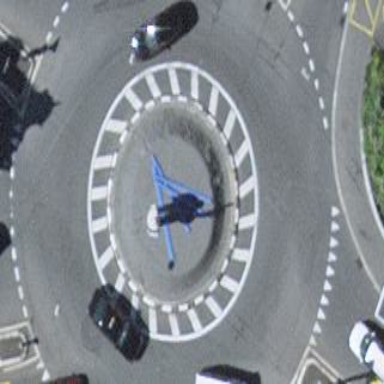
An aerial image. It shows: Asphalt road classified as primary highway with roundabout. Trolley wires are present along the road.